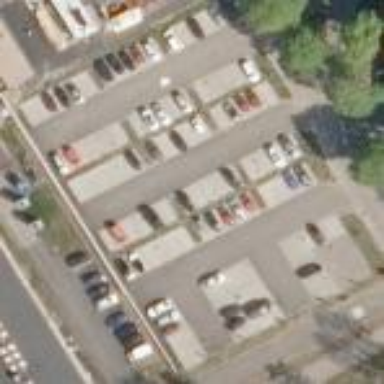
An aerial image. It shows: Parking area.